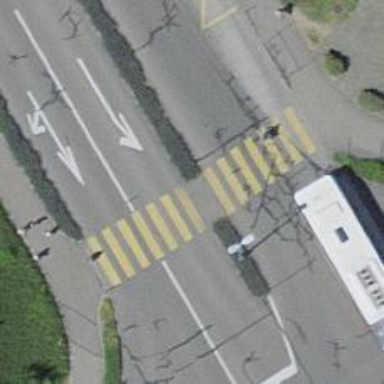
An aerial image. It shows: Marked footway crossing with visible markings.